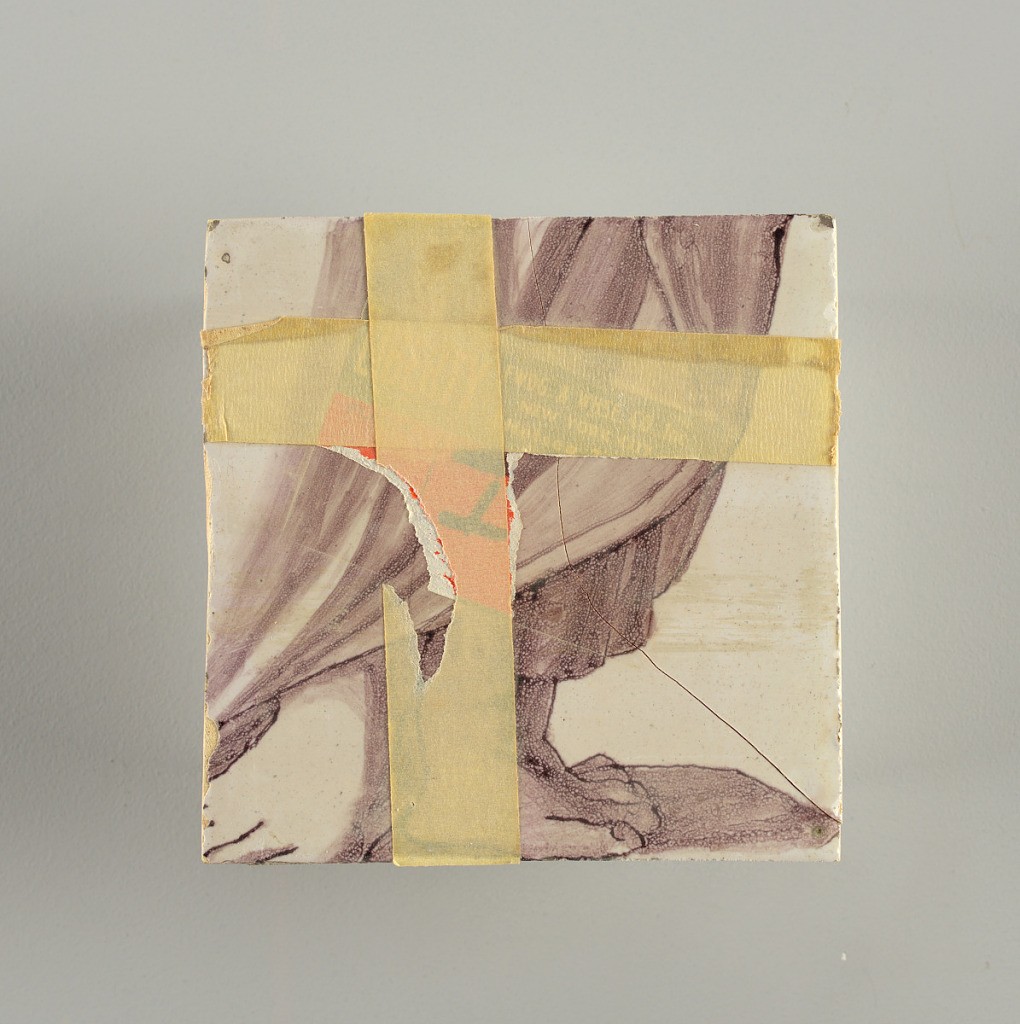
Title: Wall facing
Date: ca. 1725
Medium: tin-glazed earthenware, underglaze
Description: Two vertical rectangles, twenty-three tiles high.  A) Nine tiles wide at top; seven tiles wide at bottom.  B) Ten and one-half tiles wide.

Arabesque design of foliage.  A) with centered figure of Justice under a canopy.  B) with centered urn.